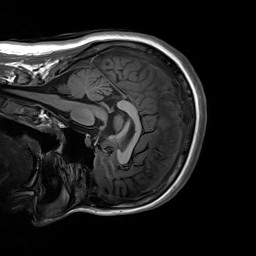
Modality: T1w
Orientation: sagittal
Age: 23
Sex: female
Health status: healthy
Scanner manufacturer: siemens
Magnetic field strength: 3 T
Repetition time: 2.3 s
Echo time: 0.00236 s